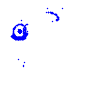
Particle: electron